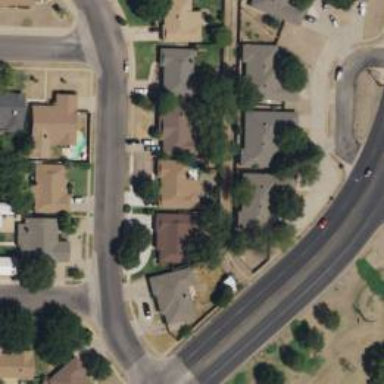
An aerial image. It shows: Alley classified as service road.